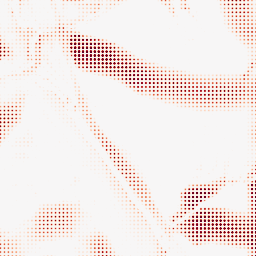
Category: morphological
Decomposition family: morphological_square
Decomposition parameters: operation: opening
size: 50
Upsampling method: sinc_blackman
Upsampling parameters: scale: 8
kernel_size: 4
Upsampling scale: 8